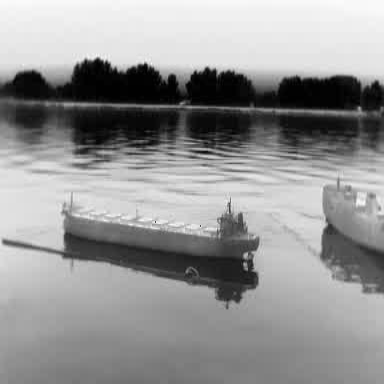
There are two objects shown in the infrared image, including a liner, and a container_ship.